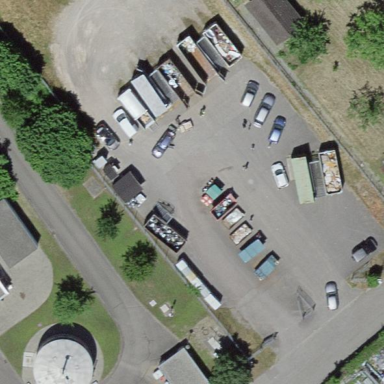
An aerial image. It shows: Recycling center enclosed by chain link fence. They accept green waste for recycling.